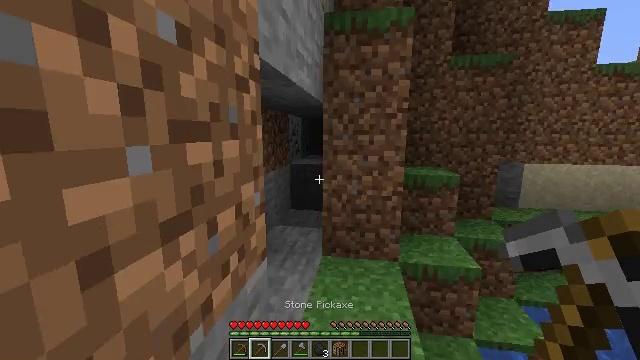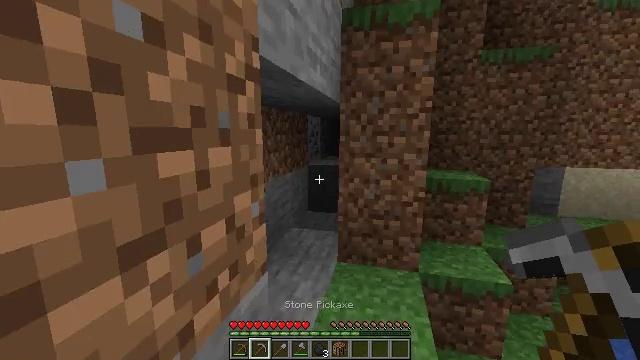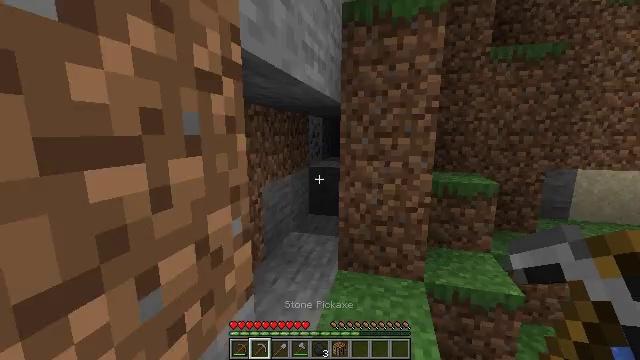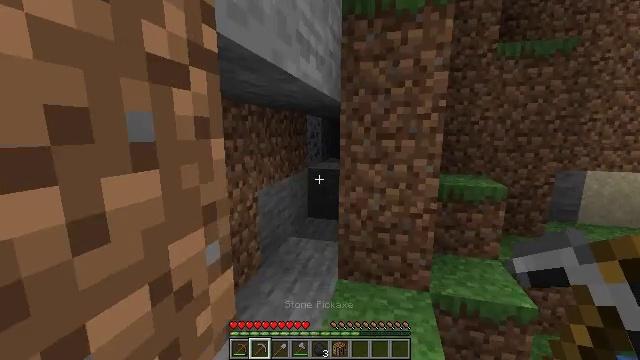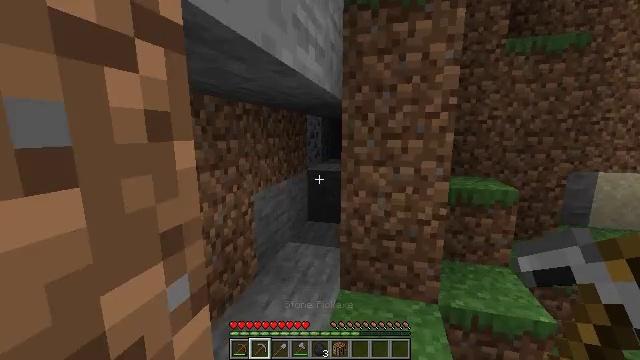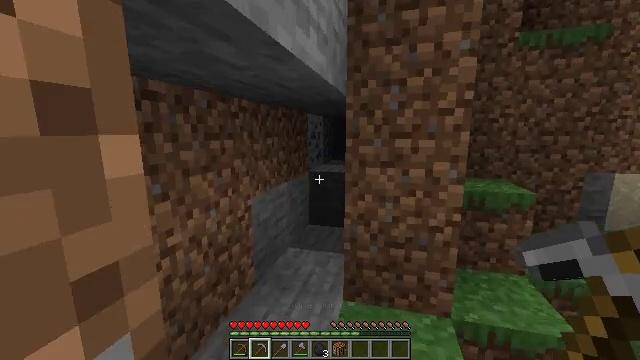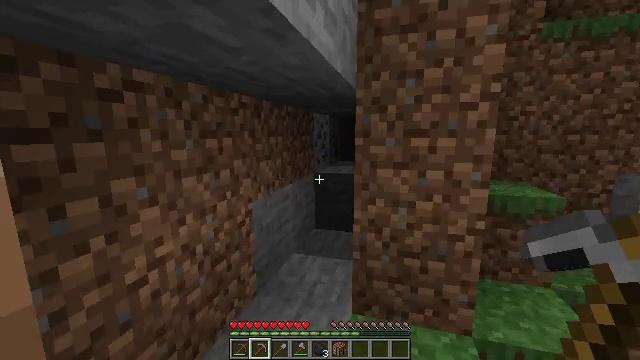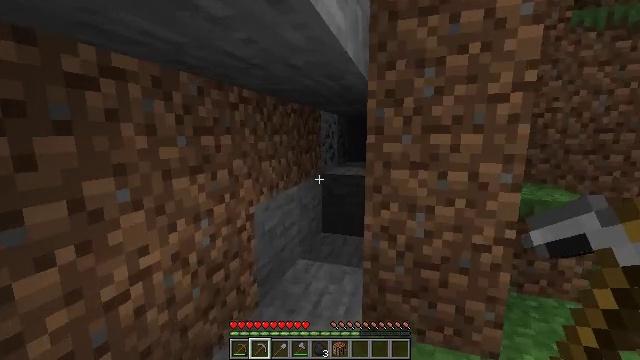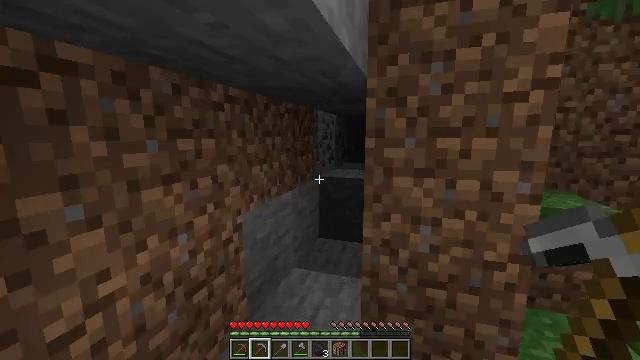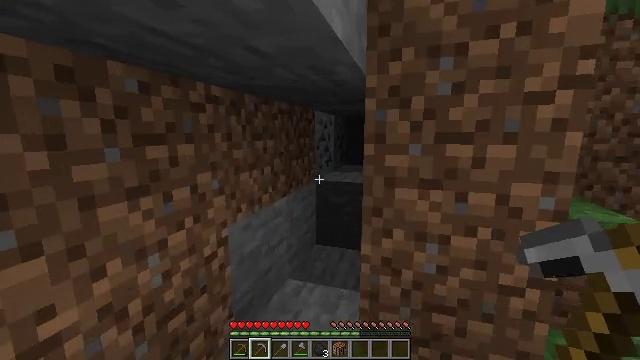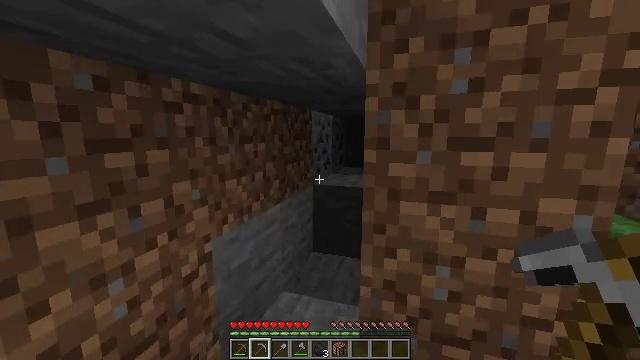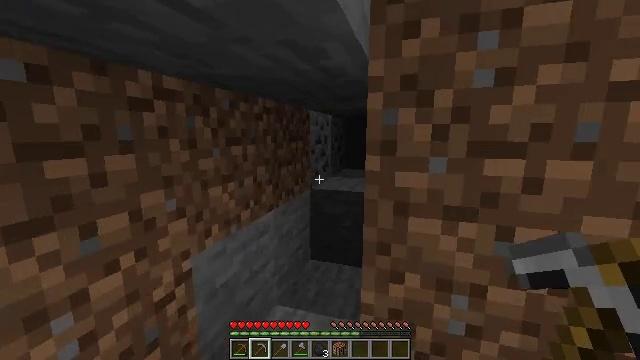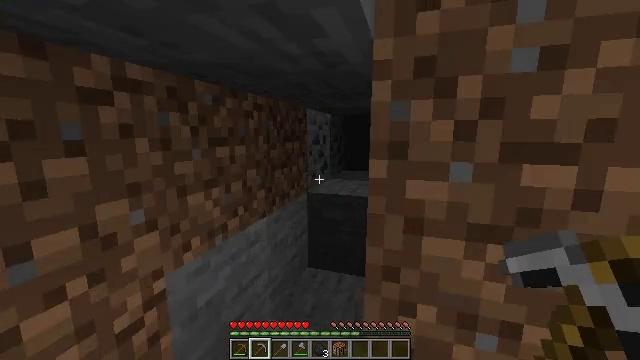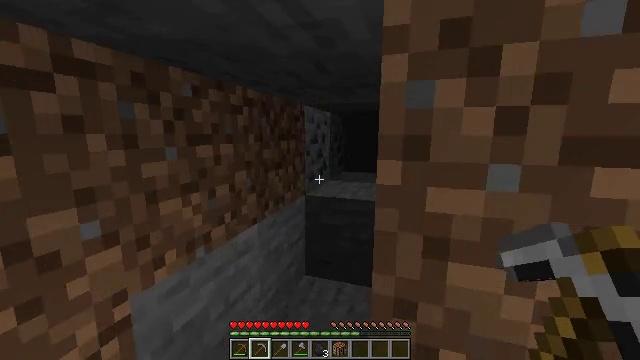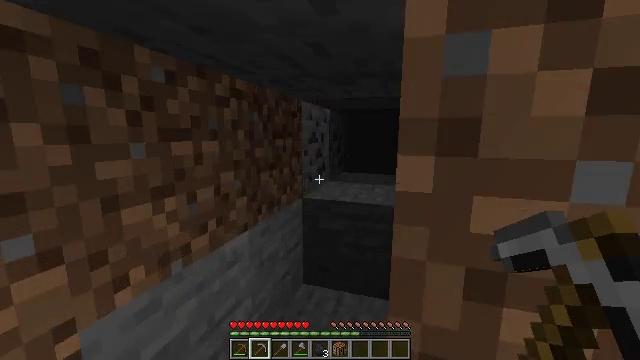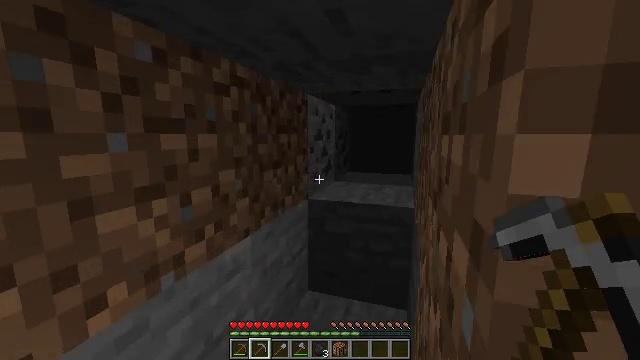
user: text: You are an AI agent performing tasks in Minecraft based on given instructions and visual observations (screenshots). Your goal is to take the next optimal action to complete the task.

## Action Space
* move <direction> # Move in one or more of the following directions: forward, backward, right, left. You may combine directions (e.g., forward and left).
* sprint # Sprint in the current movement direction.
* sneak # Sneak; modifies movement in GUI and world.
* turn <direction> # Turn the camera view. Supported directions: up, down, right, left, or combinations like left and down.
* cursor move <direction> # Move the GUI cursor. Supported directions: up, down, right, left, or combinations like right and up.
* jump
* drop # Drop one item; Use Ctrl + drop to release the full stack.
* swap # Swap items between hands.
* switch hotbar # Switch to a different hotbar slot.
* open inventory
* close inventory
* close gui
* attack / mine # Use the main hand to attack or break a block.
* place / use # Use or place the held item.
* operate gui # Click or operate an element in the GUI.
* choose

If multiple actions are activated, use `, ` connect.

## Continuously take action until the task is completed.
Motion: motion action
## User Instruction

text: Break the stone block.
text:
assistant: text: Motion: move forward, turn left
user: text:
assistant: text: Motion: move forward
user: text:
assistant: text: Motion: move forward
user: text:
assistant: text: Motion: move forward
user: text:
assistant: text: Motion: move forward
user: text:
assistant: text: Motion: move forward, turn left
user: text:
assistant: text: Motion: move forward, turn left
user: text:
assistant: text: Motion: move forward
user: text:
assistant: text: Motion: move forward
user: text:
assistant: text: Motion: move forward
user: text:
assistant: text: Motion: move forward
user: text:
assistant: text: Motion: move forward
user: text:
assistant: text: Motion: move forward
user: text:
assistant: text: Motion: move forward and move left
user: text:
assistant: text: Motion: move forward and move left
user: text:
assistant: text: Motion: move forward and move left
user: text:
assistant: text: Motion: move forward and move left, turn right
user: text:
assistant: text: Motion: move forward and move left, turn right
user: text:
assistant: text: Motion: move forward and move left, turn right
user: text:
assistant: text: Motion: move forward and move left, turn right
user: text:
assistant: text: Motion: move forward
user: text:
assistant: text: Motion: move forward
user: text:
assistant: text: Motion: move forward, attack / mine
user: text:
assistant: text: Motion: move forward, attack / mine
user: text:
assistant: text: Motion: move forward, attack / mine
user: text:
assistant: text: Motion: move forward, turn right and down, attack / mine
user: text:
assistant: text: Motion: move forward, turn right and down, attack / mine
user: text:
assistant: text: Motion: move forward, turn right and down, attack / mine
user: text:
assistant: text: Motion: move forward, attack / mine
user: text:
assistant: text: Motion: attack / mine